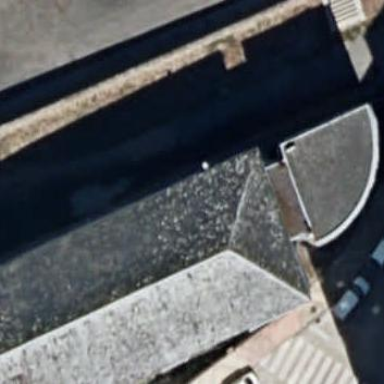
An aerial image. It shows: Warehouse building.